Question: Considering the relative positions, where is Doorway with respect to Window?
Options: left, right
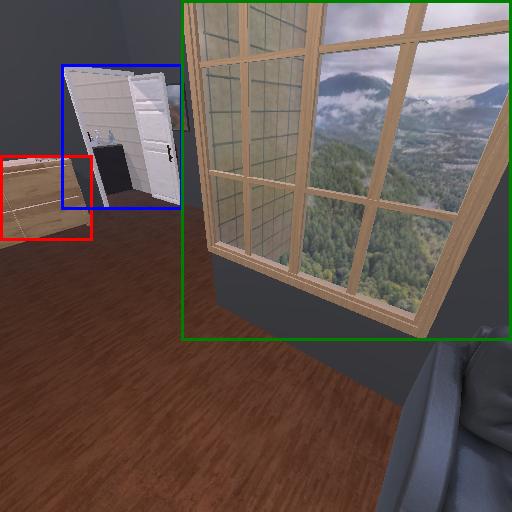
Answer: left